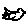
Label: bird